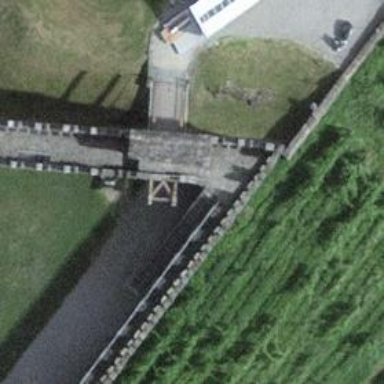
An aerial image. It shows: Sally port barrier.